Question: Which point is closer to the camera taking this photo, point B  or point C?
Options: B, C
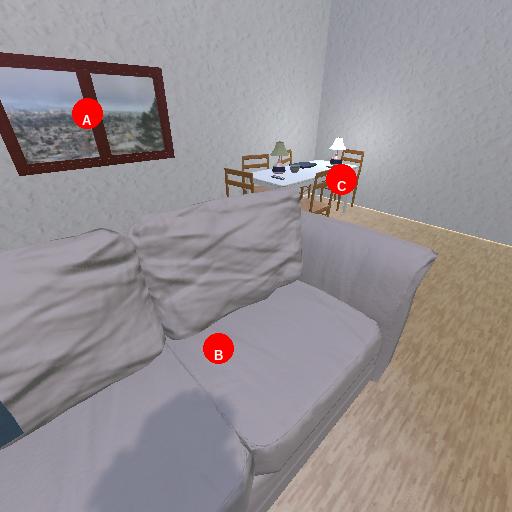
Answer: B